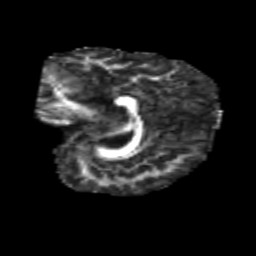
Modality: FA
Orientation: sagittal
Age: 6
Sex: male
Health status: healthy